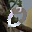
Label: 0